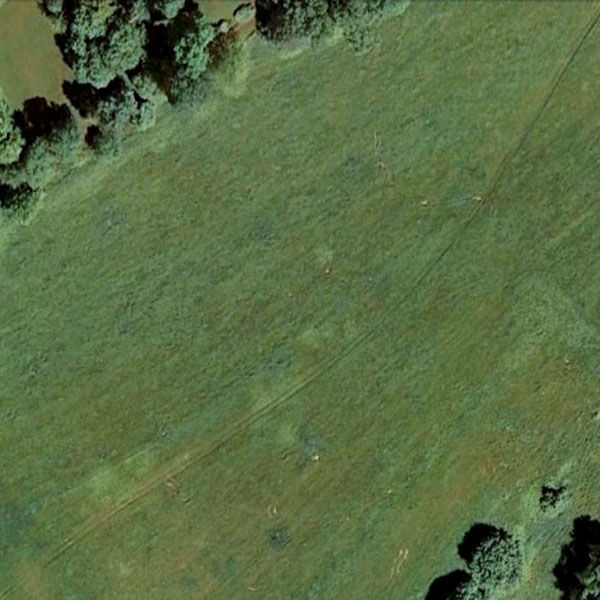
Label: Meadow